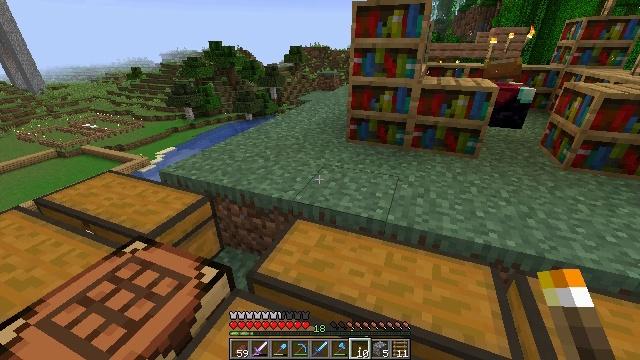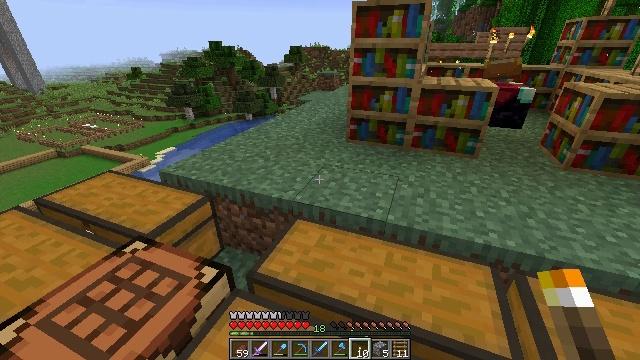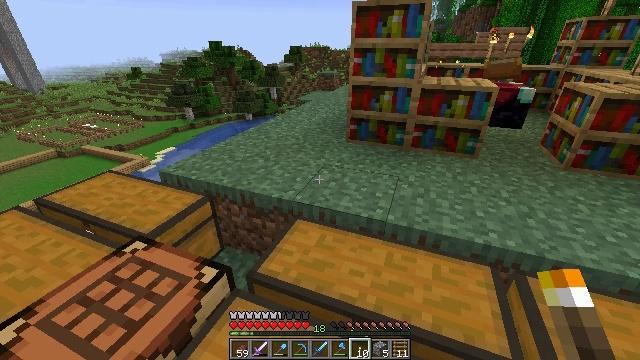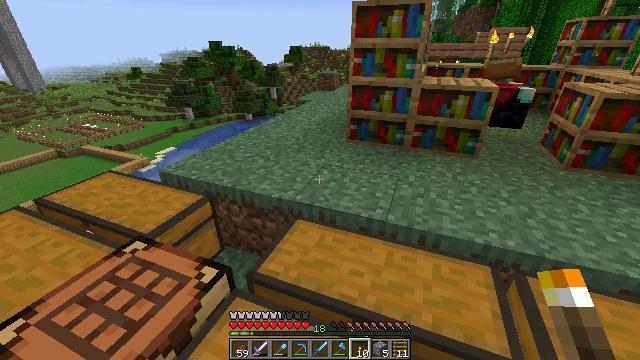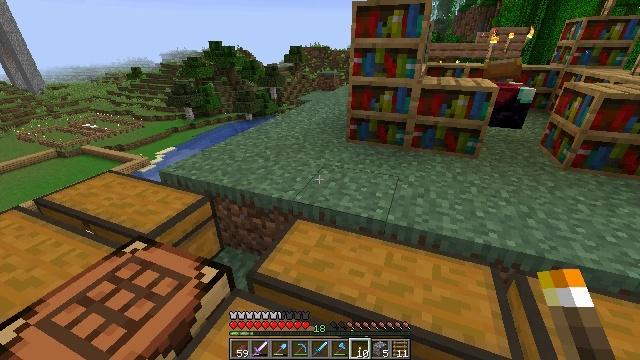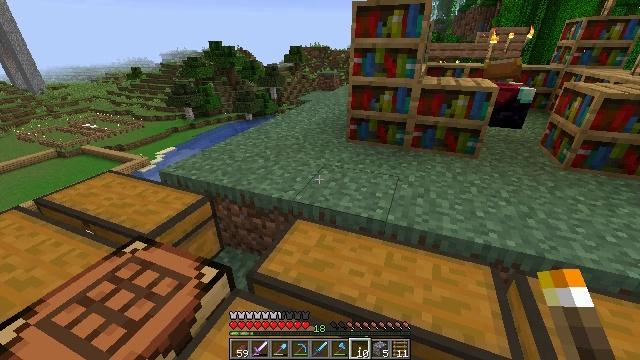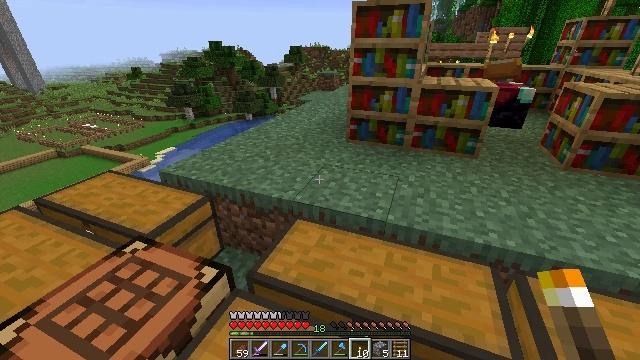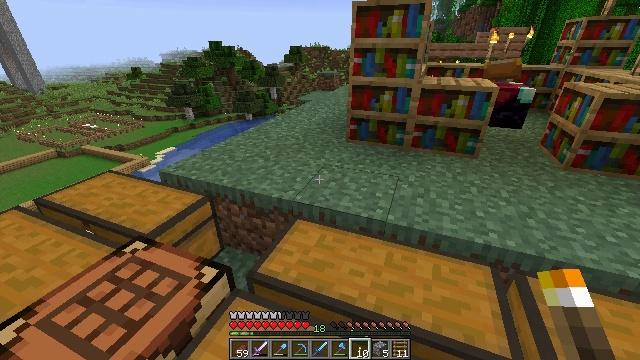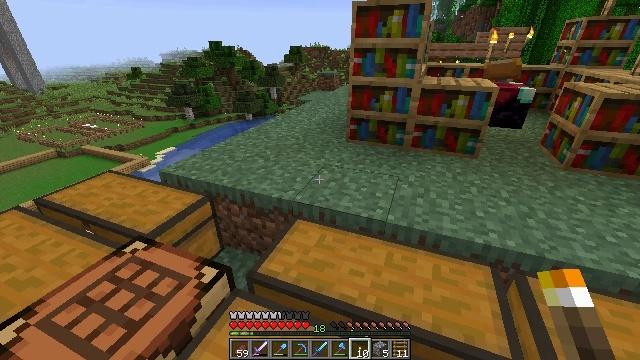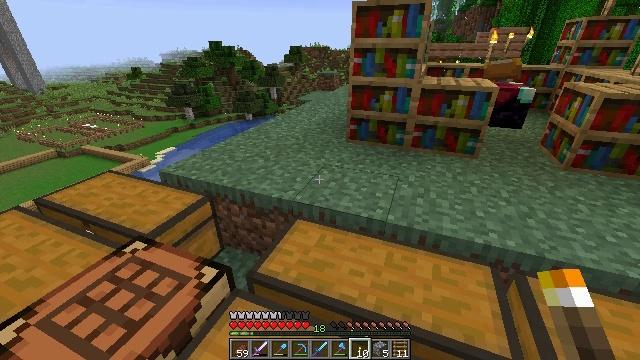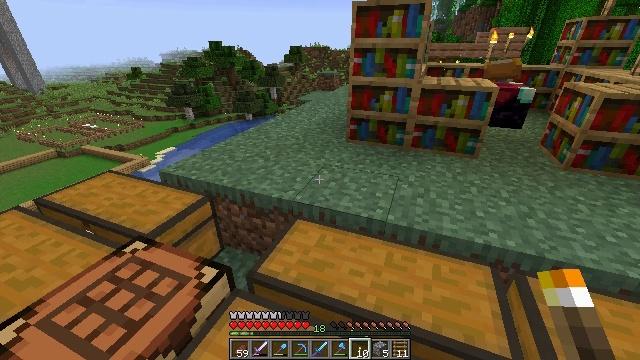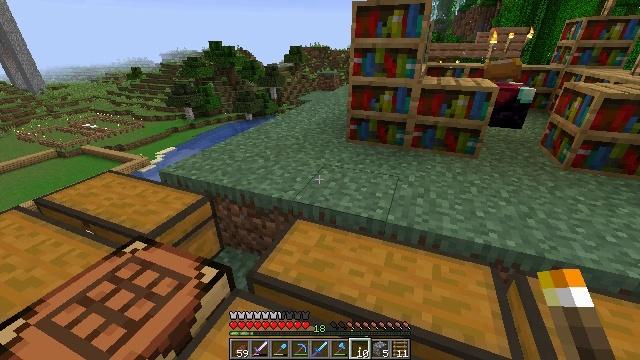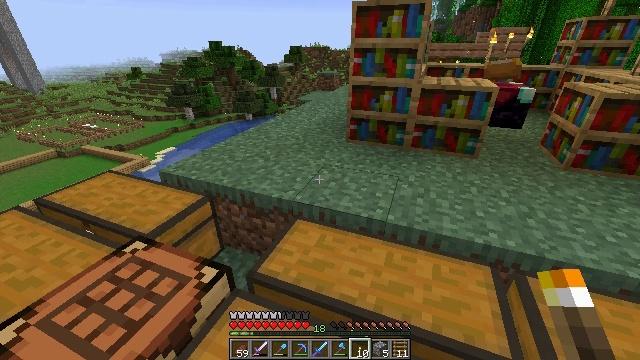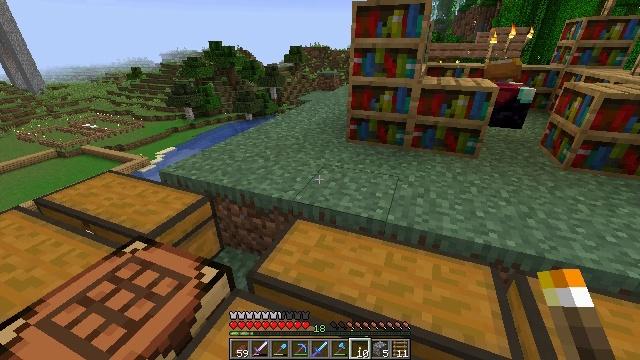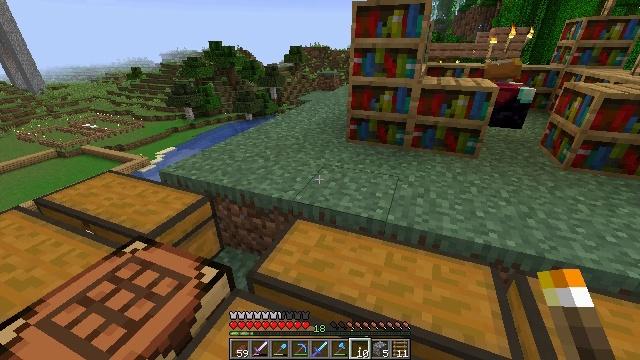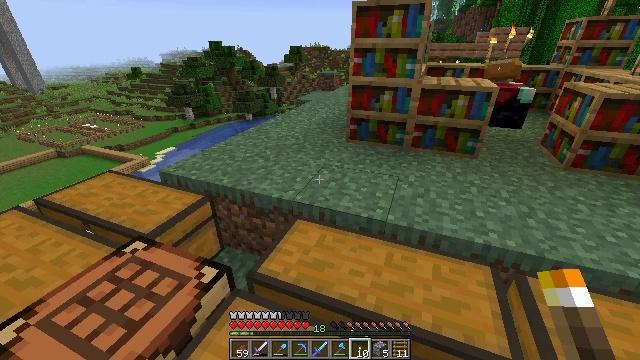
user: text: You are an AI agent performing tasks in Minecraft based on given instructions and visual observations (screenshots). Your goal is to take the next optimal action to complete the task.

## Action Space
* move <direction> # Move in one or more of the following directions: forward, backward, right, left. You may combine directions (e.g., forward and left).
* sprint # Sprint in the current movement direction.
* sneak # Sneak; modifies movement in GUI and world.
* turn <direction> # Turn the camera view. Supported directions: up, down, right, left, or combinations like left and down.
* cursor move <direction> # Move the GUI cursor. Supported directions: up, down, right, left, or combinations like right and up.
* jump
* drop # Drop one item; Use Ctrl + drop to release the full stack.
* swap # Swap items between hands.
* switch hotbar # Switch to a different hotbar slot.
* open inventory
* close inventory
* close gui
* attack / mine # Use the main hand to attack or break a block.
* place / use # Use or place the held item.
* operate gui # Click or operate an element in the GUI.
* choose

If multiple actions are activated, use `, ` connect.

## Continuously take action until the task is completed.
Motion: motion action
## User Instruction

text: Smash the furnace to retrieve it.
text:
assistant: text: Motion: no_op
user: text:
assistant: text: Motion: no_op
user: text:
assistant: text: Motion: no_op
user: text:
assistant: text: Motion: no_op
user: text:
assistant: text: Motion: no_op
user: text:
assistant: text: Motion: no_op
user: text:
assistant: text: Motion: no_op
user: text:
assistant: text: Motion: no_op
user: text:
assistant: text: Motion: no_op
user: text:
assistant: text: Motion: no_op
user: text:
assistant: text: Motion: no_op
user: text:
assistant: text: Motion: no_op
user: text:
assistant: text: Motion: no_op
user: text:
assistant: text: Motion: no_op
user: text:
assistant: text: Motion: no_op
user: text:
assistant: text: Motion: no_op
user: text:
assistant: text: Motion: no_op
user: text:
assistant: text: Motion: no_op
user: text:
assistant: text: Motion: no_op
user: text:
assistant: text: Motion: no_op
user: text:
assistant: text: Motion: no_op
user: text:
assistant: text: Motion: no_op
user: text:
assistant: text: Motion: no_op
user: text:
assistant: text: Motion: no_op
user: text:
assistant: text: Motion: no_op
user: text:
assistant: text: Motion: no_op
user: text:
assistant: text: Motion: no_op
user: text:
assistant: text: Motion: no_op
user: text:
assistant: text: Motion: no_op
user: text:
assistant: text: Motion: no_op